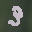
Label: 3